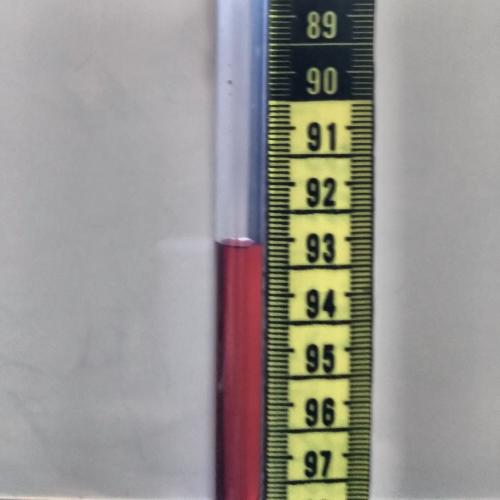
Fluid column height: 93.1 cm